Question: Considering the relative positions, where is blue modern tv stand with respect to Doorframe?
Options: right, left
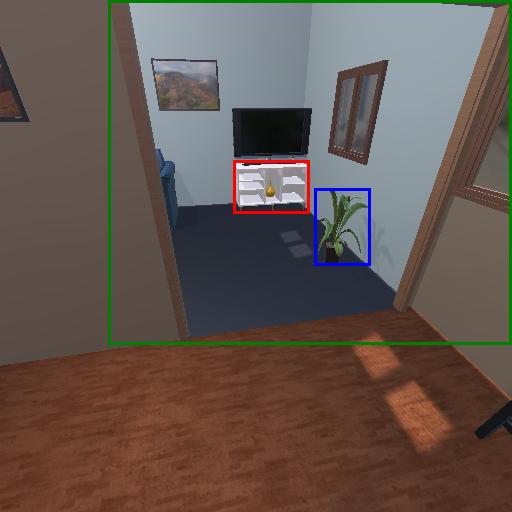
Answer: right